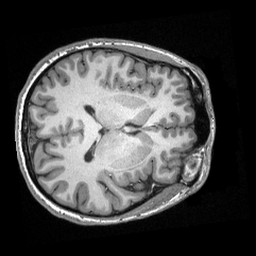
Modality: T1w
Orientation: axial
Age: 24
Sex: female